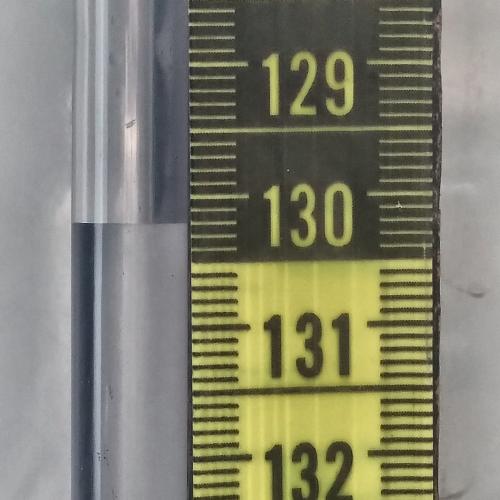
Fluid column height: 130.2 cm